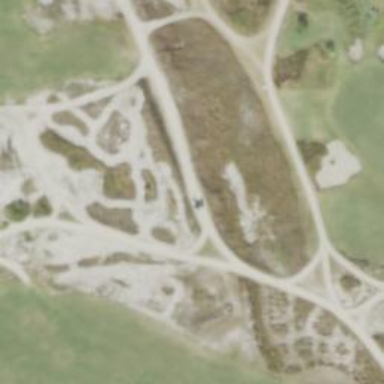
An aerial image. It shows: Path for both roads and golfers.